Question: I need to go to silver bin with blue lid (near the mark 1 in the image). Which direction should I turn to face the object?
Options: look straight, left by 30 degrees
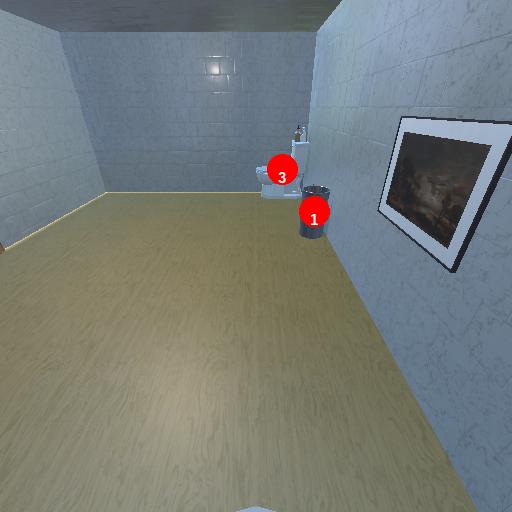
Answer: look straight